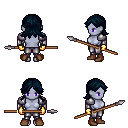
a pixel art fantasy rpg character, female body template, dark elf, purple skin, steel arm armor, metal pants, raven loose hair, gold gloves, brown shoes, spear, four views (front, back, left, right), 2x2 character sprite sheet, small pixel art, hard edges, no anti-aliasing